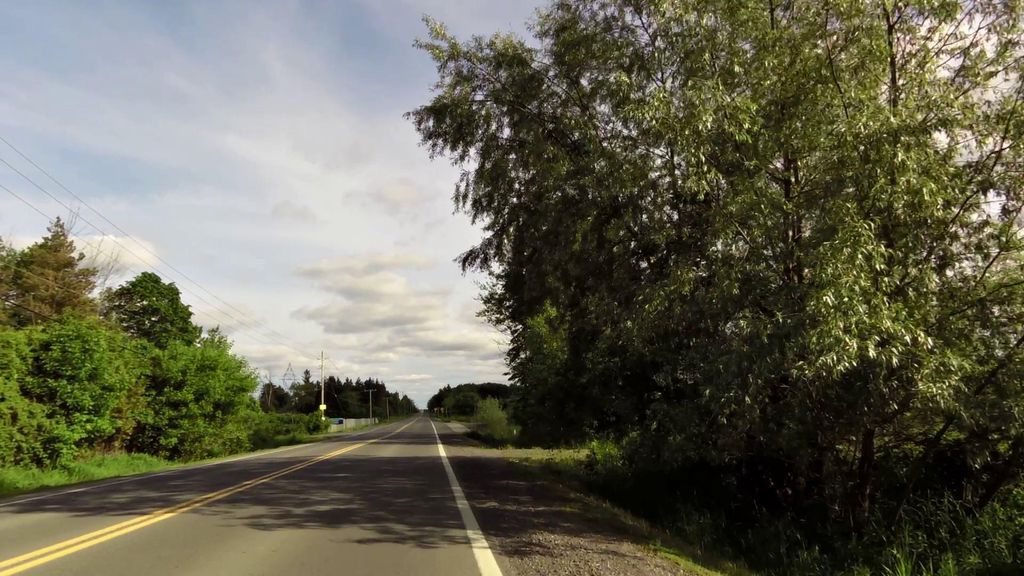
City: ottawa-gatineau